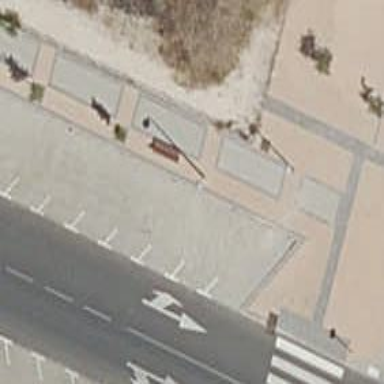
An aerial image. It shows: Bench.